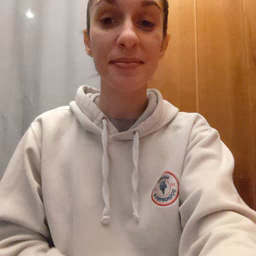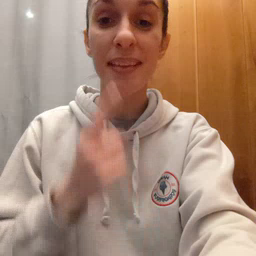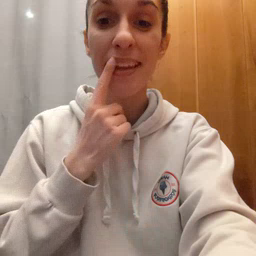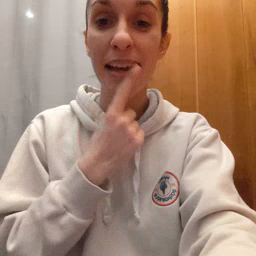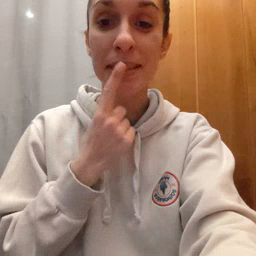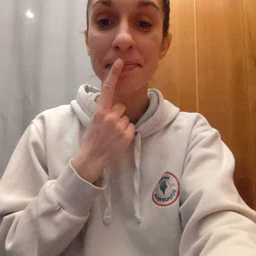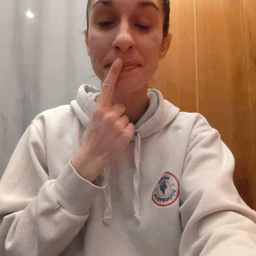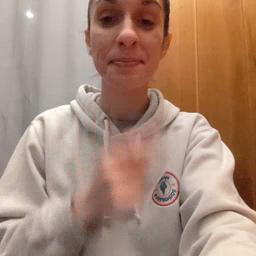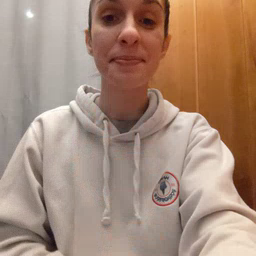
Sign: lips